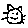
Label: cat